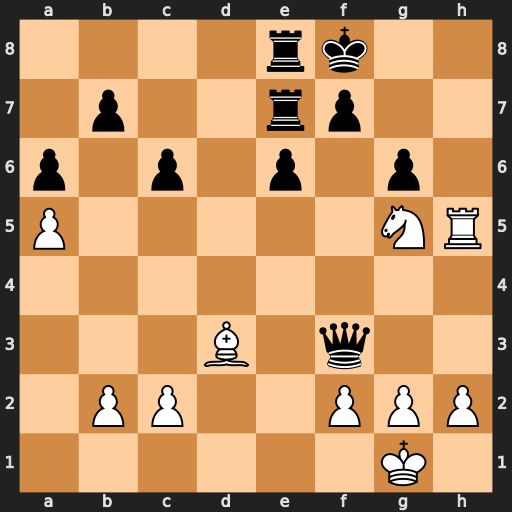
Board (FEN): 4rk2/1p2rp2/p1p1p1p1/P5NR/8/3B1q2/1PP2PPP/6K1
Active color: w
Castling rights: -
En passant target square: -
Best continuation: Rh8+ Kg7 Rh7+ Kg8 gxf3